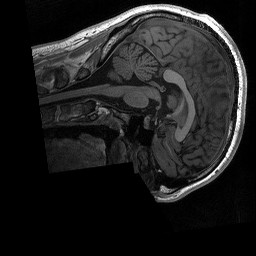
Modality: T1w
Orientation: sagittal
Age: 21
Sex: male
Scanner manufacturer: siemens
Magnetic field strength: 3 T
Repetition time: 2.3 s
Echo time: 0.00298 s